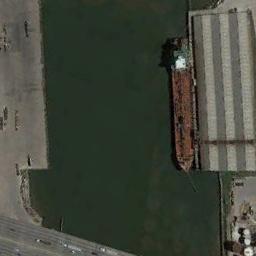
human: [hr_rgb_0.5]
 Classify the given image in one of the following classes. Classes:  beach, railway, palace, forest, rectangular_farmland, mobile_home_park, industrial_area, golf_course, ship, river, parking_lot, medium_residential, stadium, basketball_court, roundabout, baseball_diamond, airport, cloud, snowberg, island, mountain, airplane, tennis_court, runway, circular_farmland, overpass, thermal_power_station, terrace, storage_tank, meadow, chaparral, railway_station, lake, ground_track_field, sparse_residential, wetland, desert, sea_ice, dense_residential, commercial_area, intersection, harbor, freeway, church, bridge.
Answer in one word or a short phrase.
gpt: ship